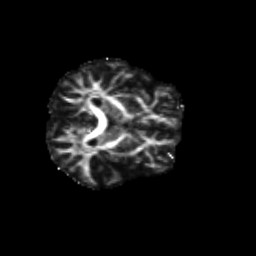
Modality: FA
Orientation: axial
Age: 56
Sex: female
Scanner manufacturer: siemens
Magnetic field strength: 3 T
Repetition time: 4.71 s
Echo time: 0.0906 s